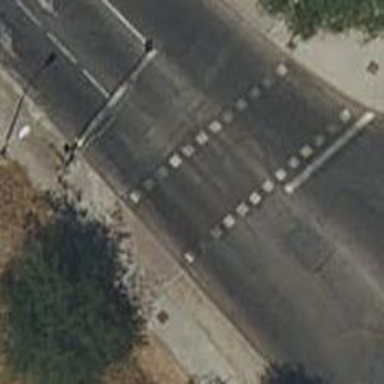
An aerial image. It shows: Asphalt footway with crossing equipped with traffic signals.